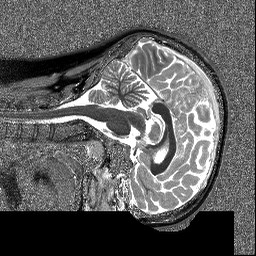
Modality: T1map
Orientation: sagittal
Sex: female